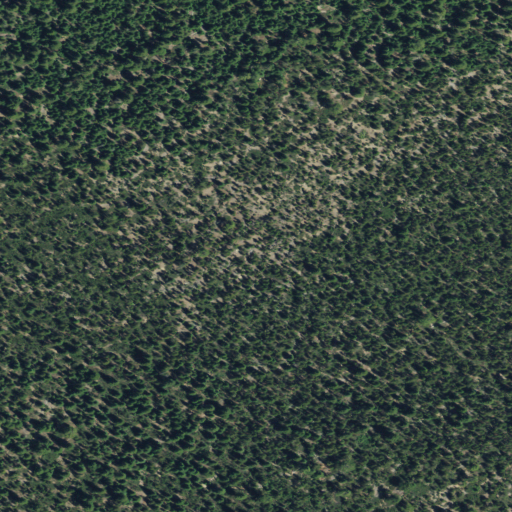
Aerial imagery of mountain in Oregon named Stams Mountain containing only evergreen forest